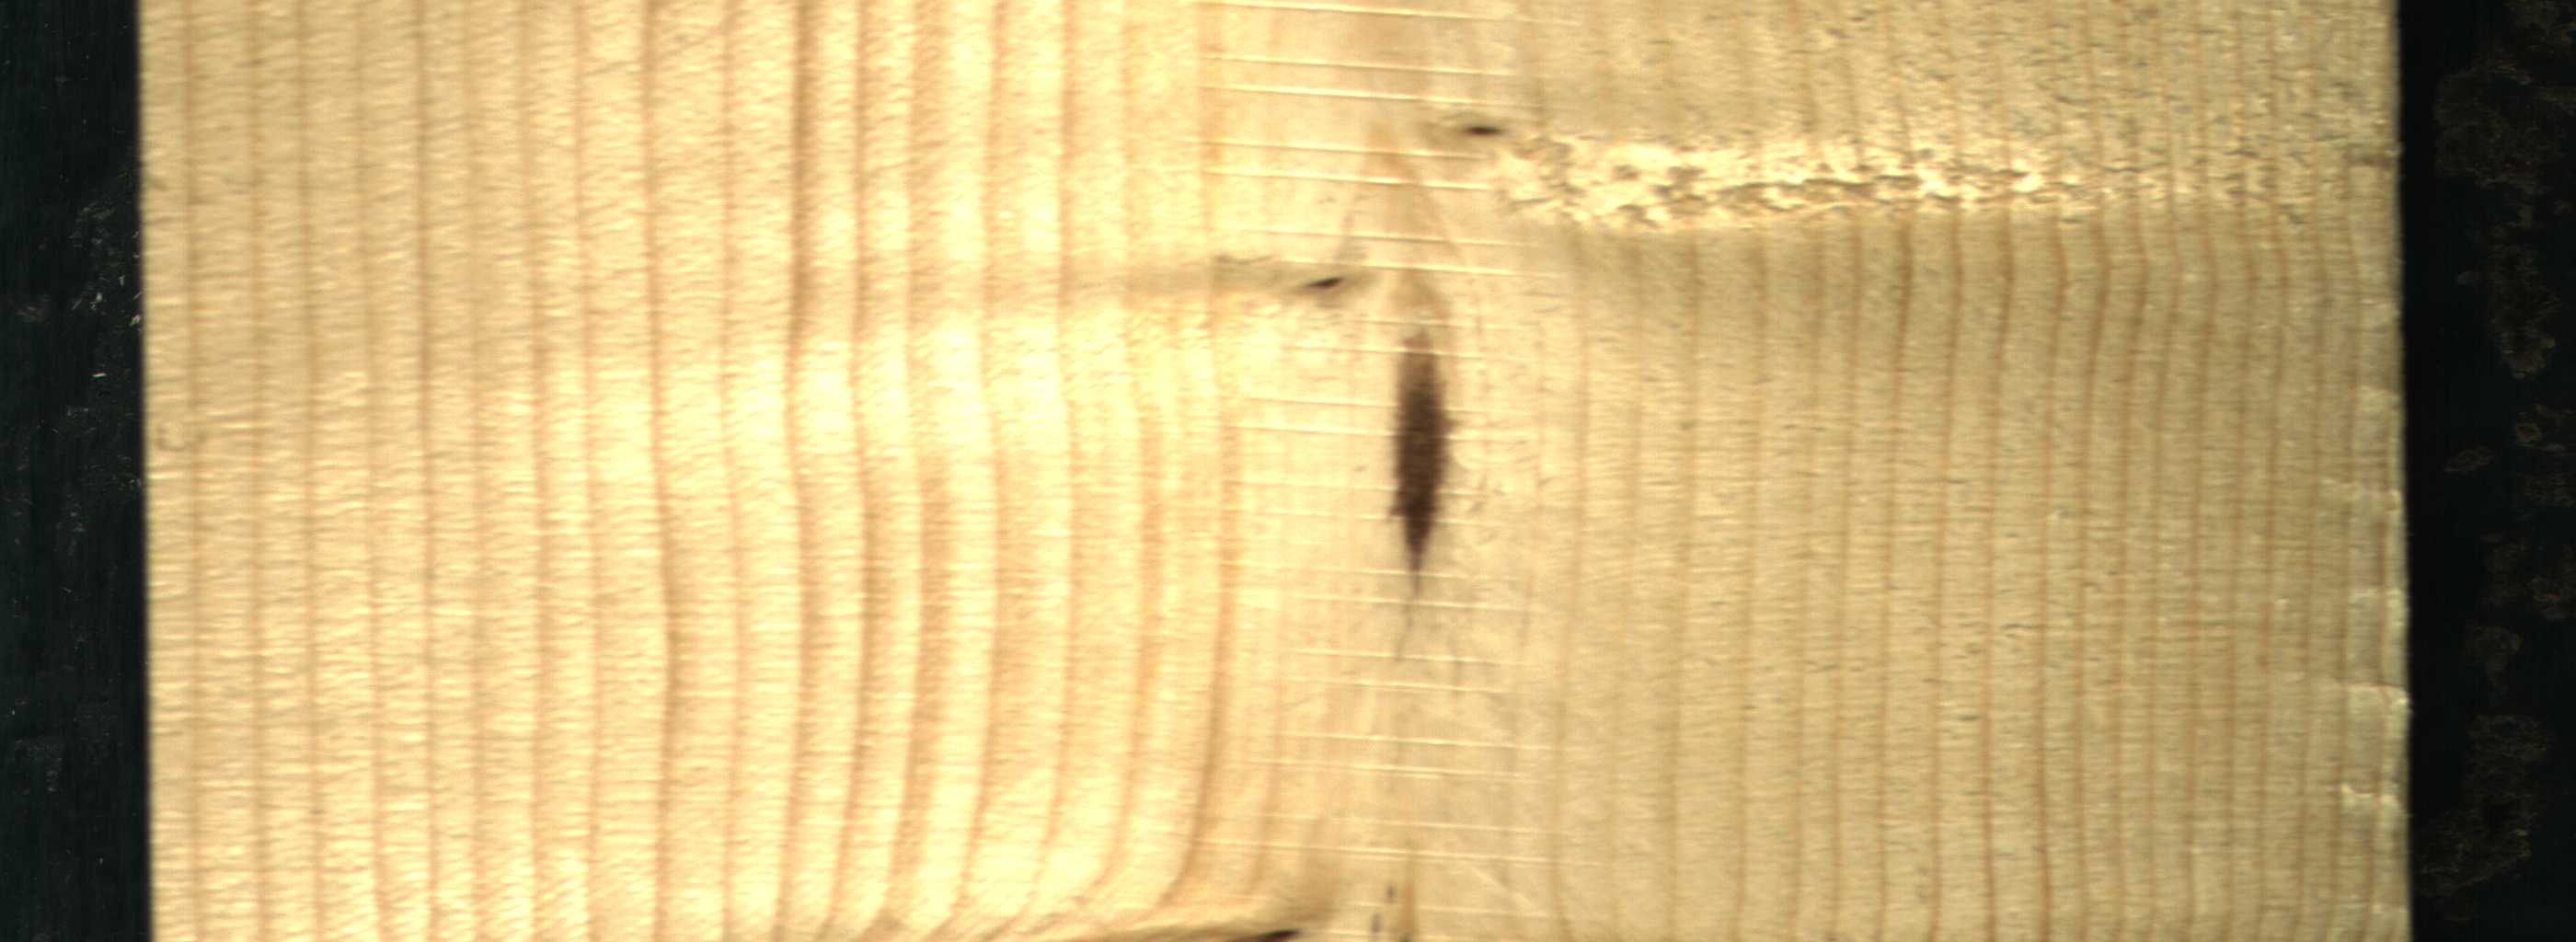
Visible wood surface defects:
Marrow